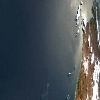
Label: water